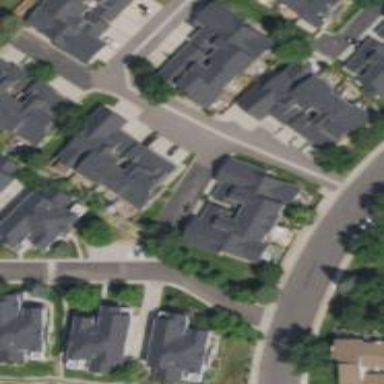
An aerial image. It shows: Living street.